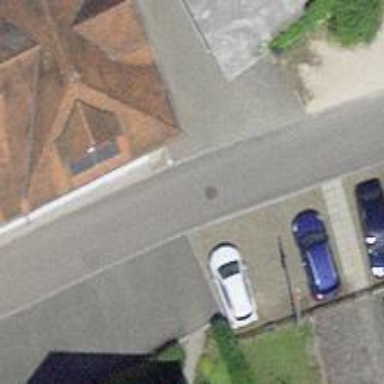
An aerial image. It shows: Paved residential road.